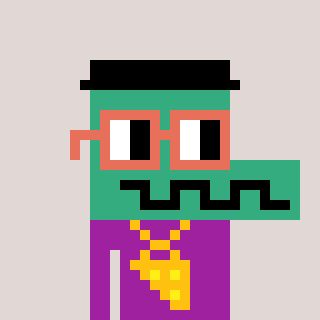
a pixel art character with square orange glasses, a crocodile-shaped head and a magenta-colored body on a warm background